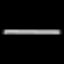
Label: line